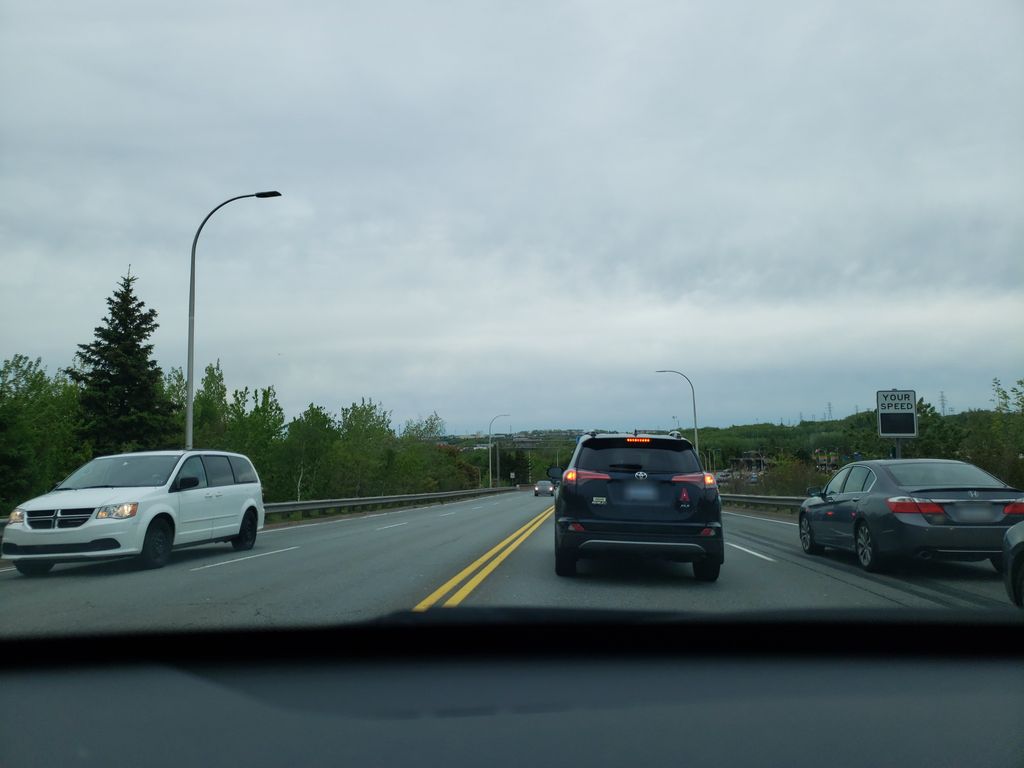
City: halifax